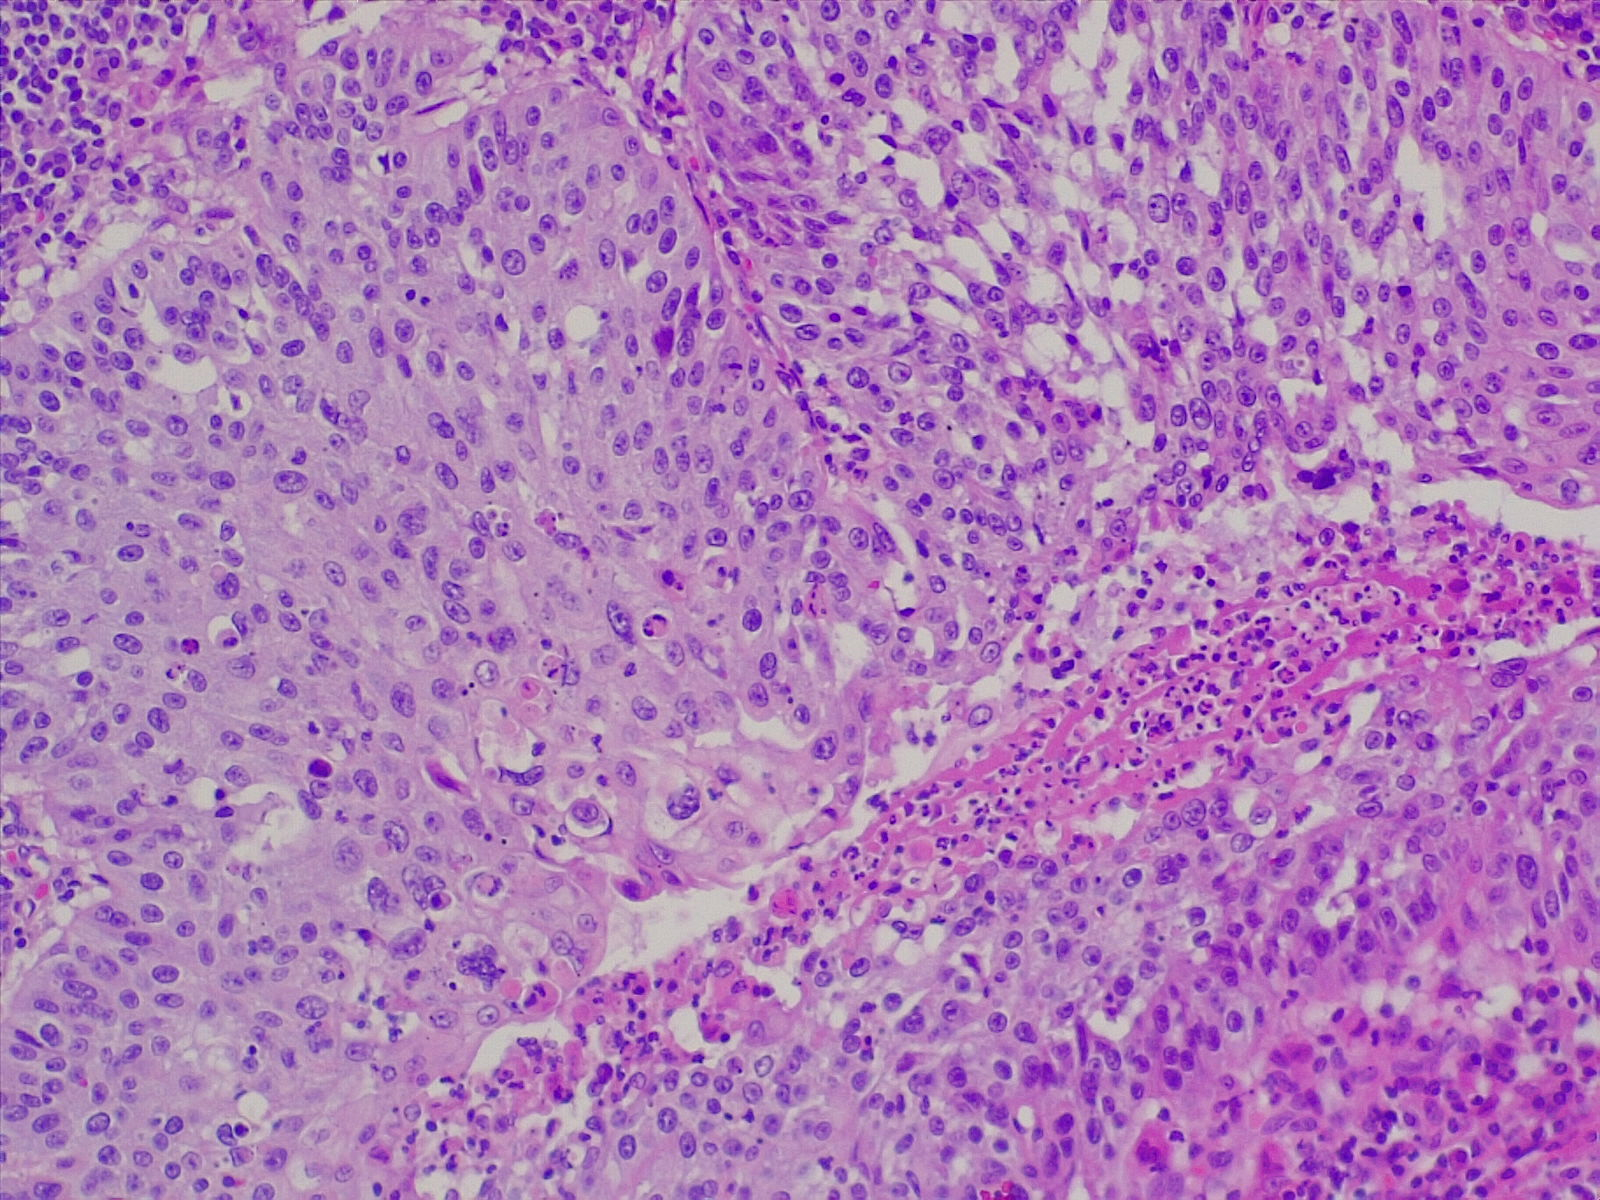
Label: lung squamous cell carcinoma, poorly differentiated